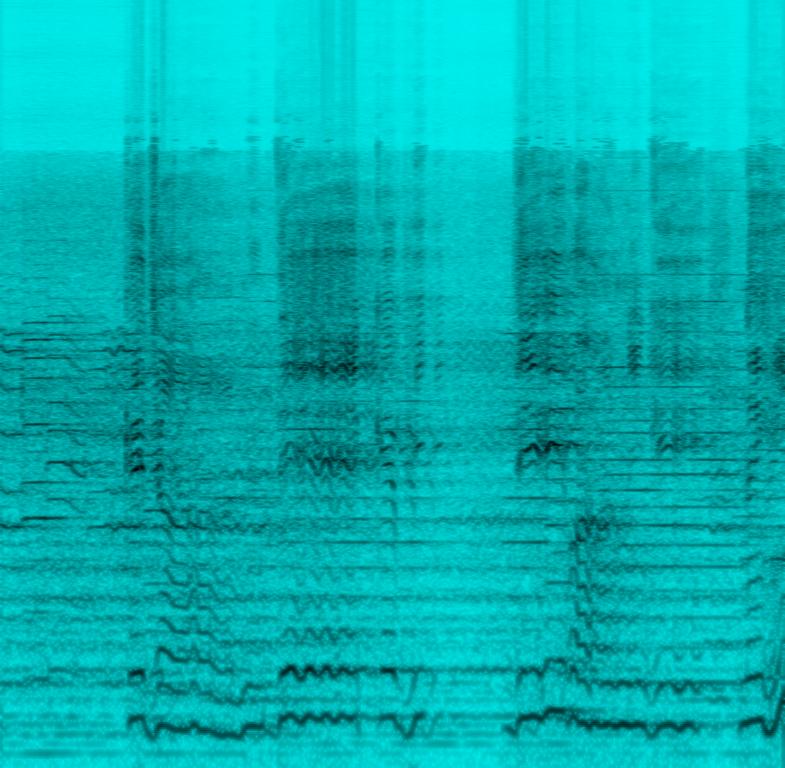
This is a hindi ballad piece. There is a male vocalist singing with a lot of shifting notes. The main theme in the background appears to be played by a dilruba and a harmonium. It is a heart-touching piece. This piece can be used in the soundtracks of Bollywood dramas.